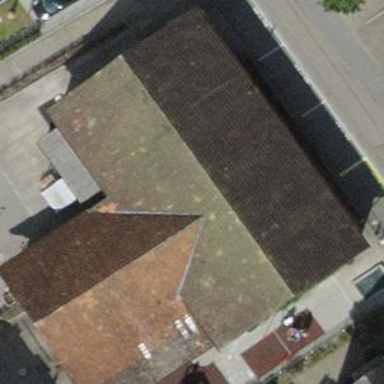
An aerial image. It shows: Building with gabled red roof.